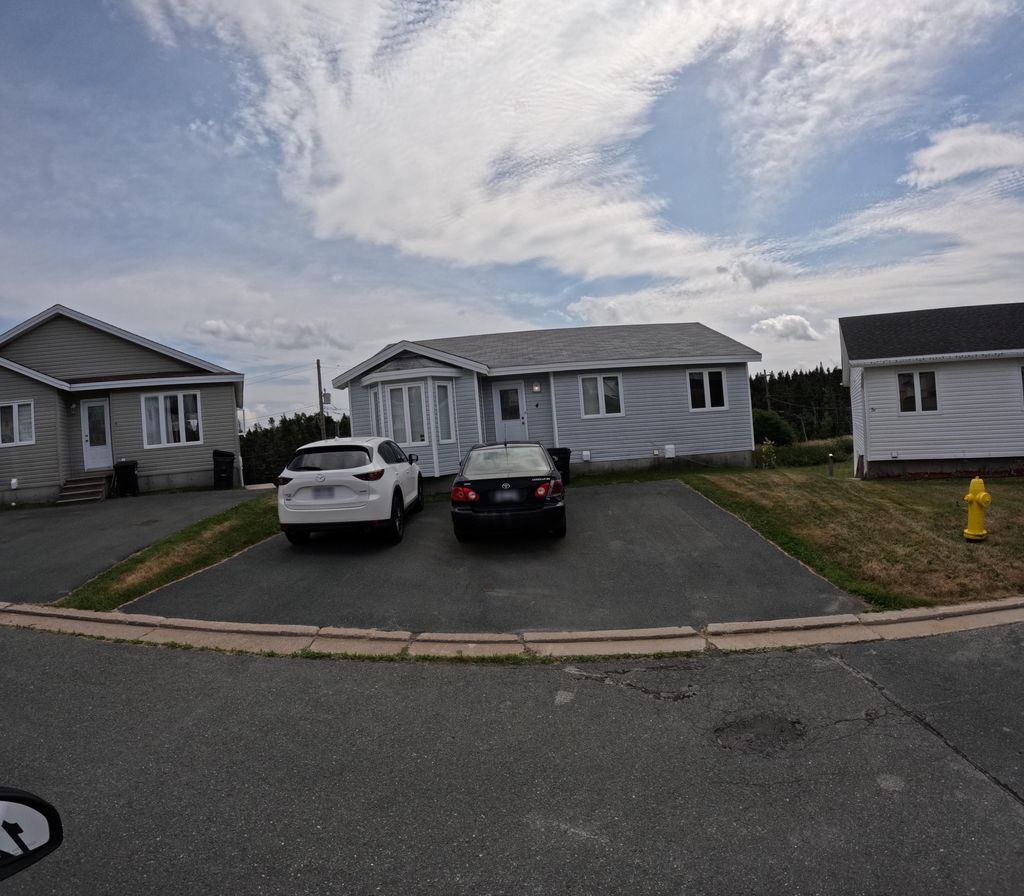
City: st_johns